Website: home-depot
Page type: review-order
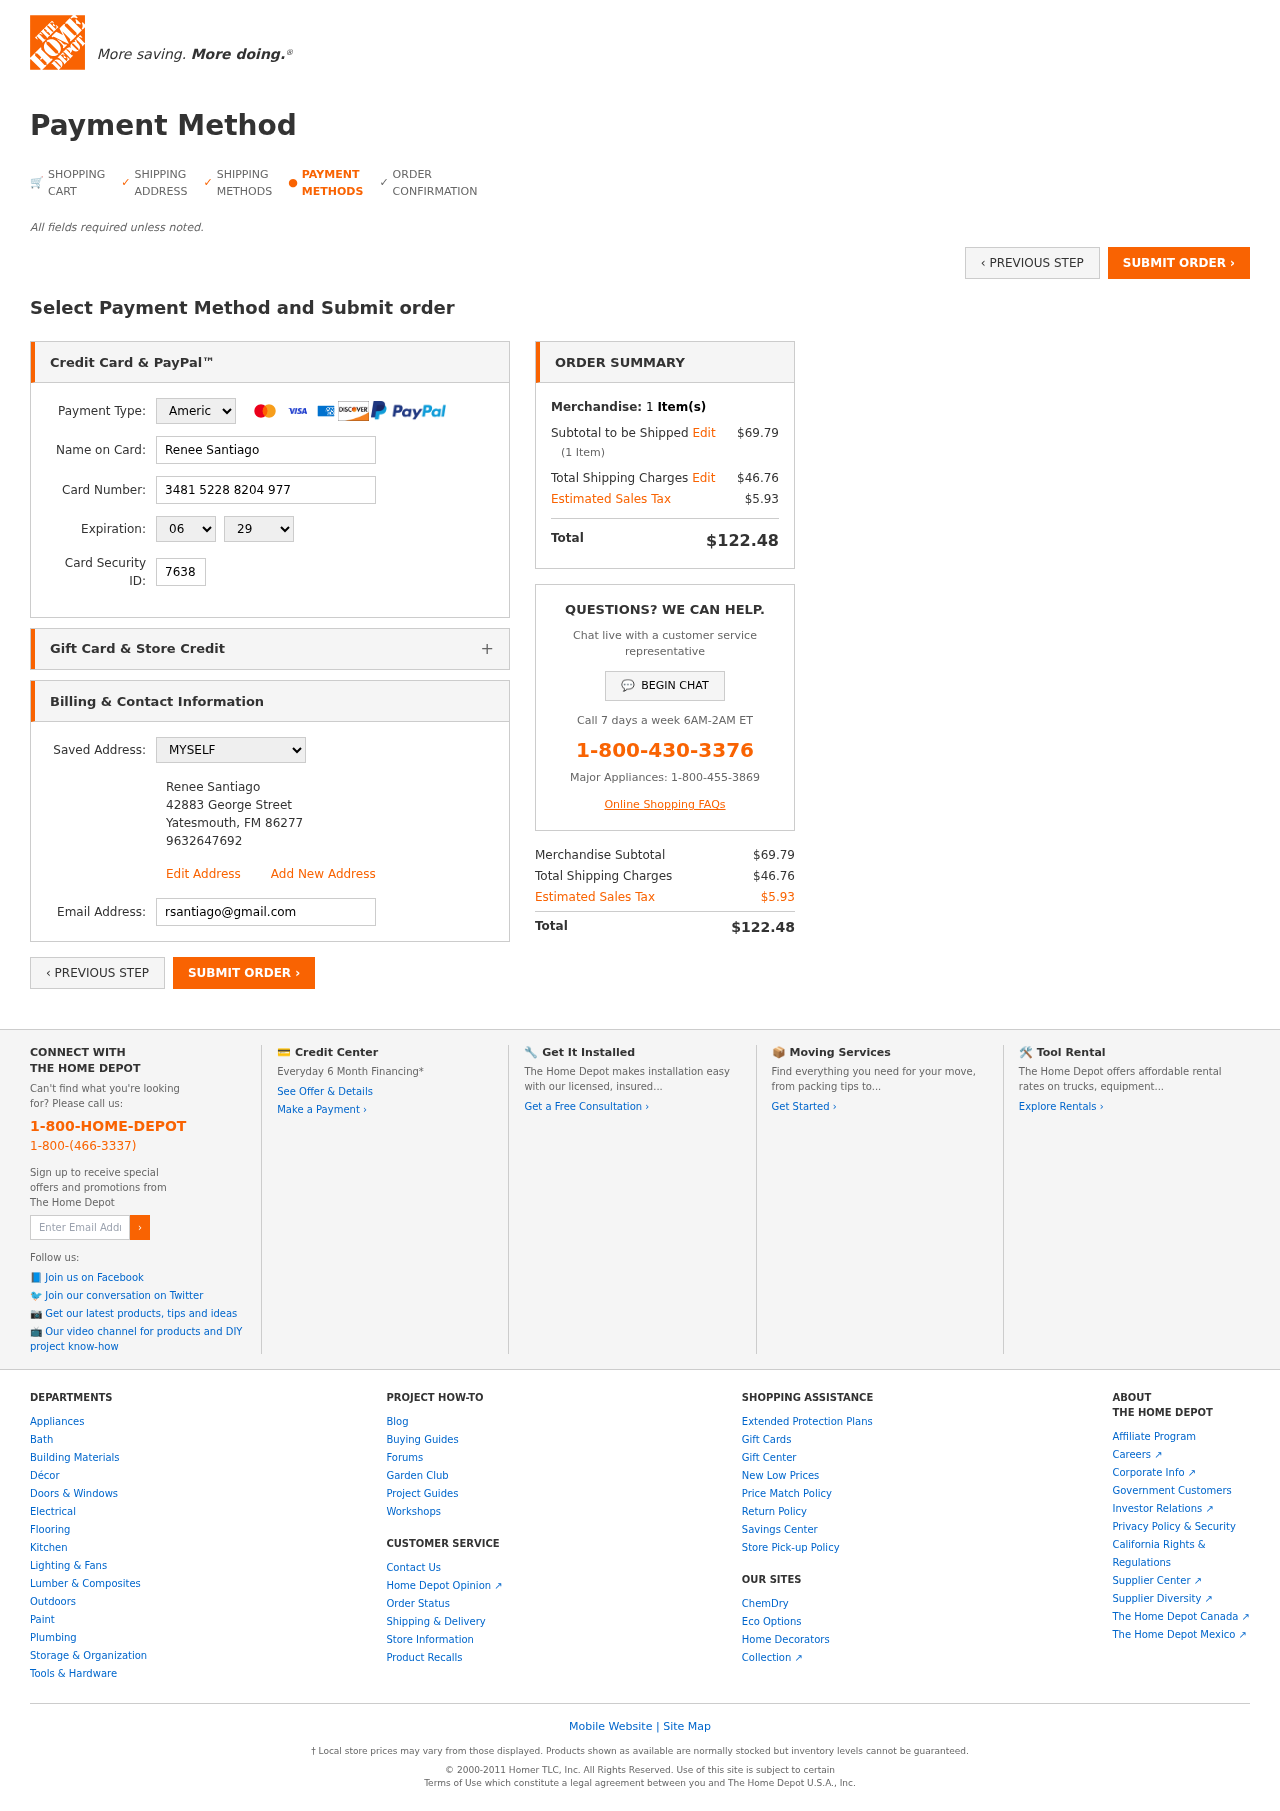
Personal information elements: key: PII_CARD_CVV
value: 7638
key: PII_CARD_EXPIRY_MONTH
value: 06
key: PII_CARD_EXPIRY_YEAR
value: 29
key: PII_CARD_NUMBER
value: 3481 5228 8204 977
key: PII_CARD_TYPE
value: American Express
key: PII_EMAIL
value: rsantiago@gmail.com
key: PII_FULLNAME
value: Renee Santiago
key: PII_FULLNAME2
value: Renee Santiago
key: PII_STREET2
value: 42883 George Street
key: PII_CITY2
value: Yatesmouth
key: PII_STATE_ABBR2
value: FM
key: PII_POSTCODE2
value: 86277
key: PII_PHONE2
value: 9632647692
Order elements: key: ORDER_NUM_ITEMS
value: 1
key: ORDER_SUBTOTAL
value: $69.79
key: ORDER_NUM_ITEMS2
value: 1
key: ORDER_SHIPPING_COST
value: $46.76
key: ORDER_TAX
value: $5.93
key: ORDER_TOTAL
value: $122.48
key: ORDER_SUBTOTAL2
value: $69.79
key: ORDER_SHIPPING_COST2
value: $46.76
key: ORDER_TAX2
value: $5.93
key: ORDER_TOTAL2
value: $122.48